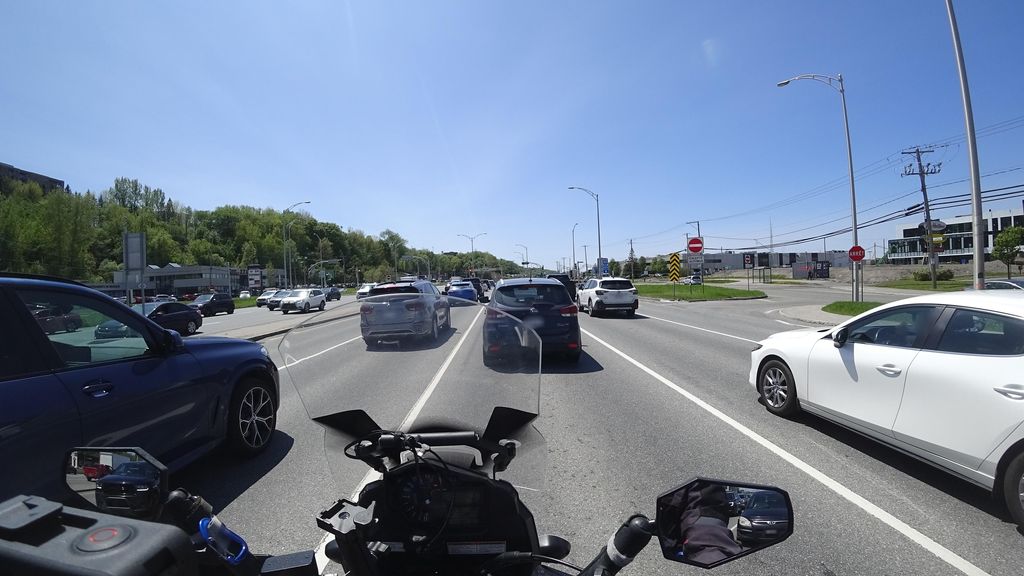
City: quebec_city